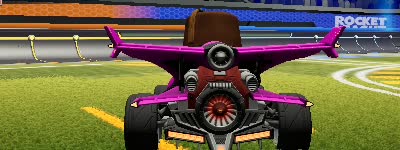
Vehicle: aftershock